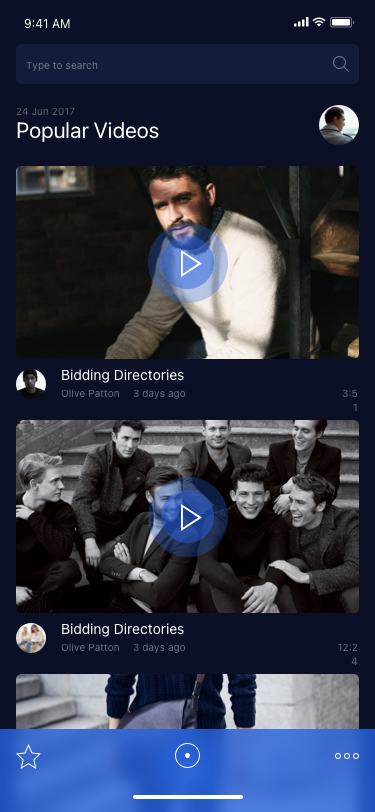
Text in this UI design:
Type to search
Popular Videos
24 Jun 2017
3:51
Bidding Directories
Olive Patton
3 days ago
12:24
Bidding Directories
Olive Patton
3 days ago